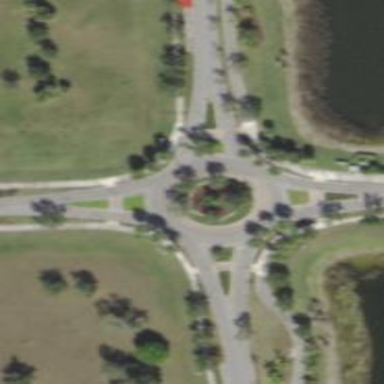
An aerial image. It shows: Tertiary road that leads to roundabout.